Frequency: 70000
Velocity: 0,217
Power: 43,3
Pulse duration: 0,0000001
Pass count: 1
Magnification: 10
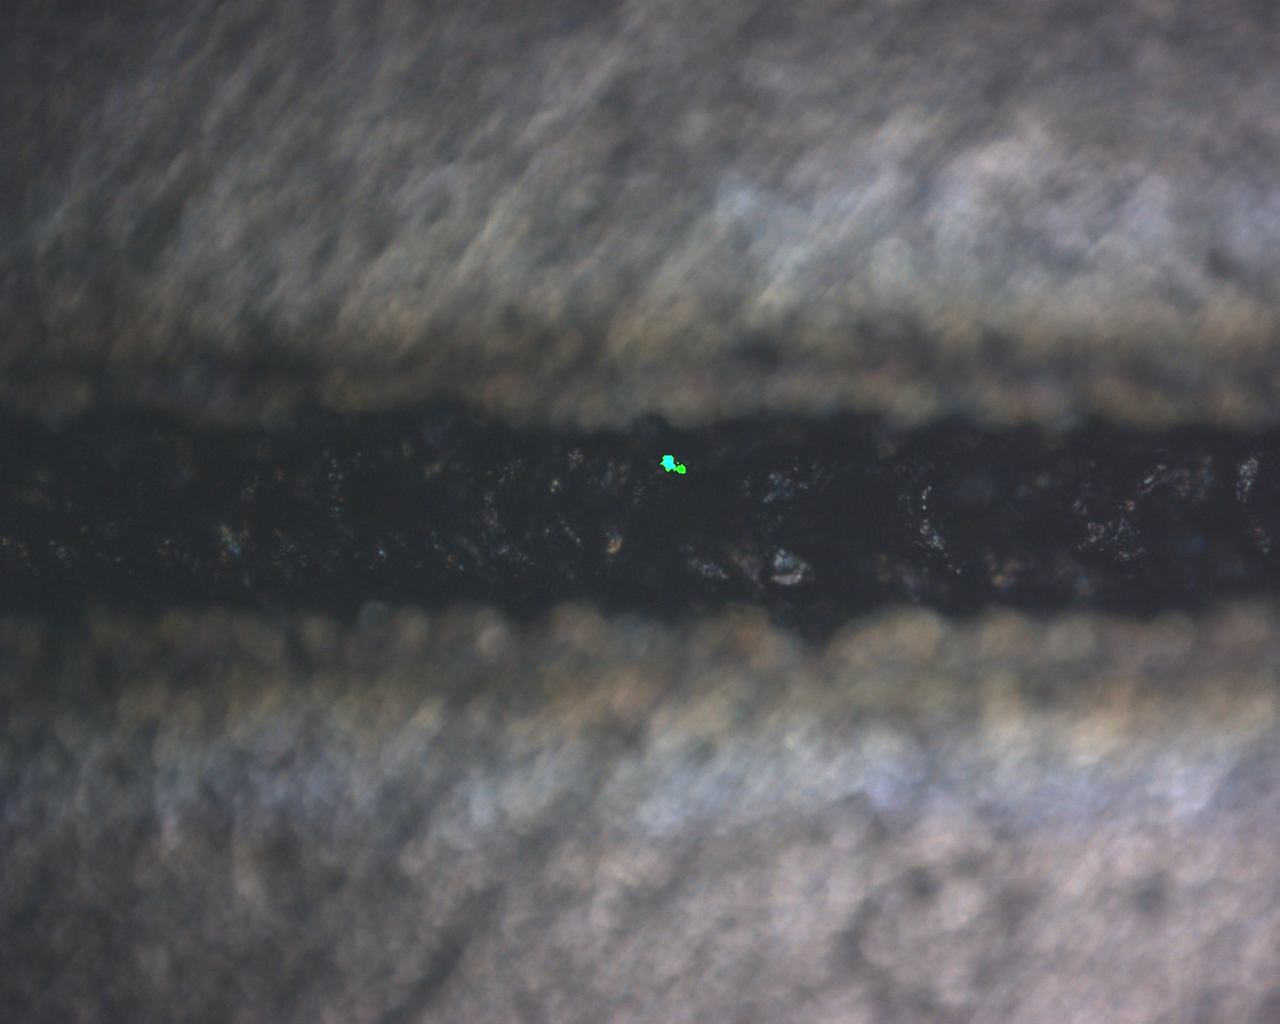
Measured width: 119.397
Other width: 90.2922